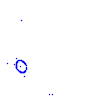
Particle: kaon